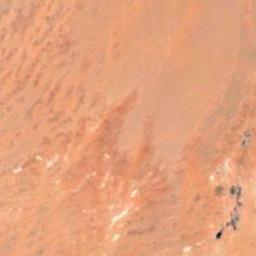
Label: desert